Question: am trying to aling text in middle in vertical
- i used both inline and external css but i could find any positive result
i don't know whats wrong is going on and can't find the error'''
<div id="leftmenu">
<ul id="leftmenuidfrmslt" style="vertical-align: middle;">
<a href="#"><li><span class="flaticon-smart"></span>Item one</li></a>
<a href="#"><li>Item two</li></a>
<a href="#"><li>Item four</li></a>
<a href="#"><li>Item five</li></a>
</ul>
</div>
'''
# CSS
'''
span{color:green;font-size:30px;}
#leftmenu{margin-left:100px;}
#leftmenuidfrmslt
{
padding-left: 0;
margin-left: 0;
border-bottom: 1px dotted gray;
width: 300px;
}
#leftmenuidfrmslt li
{
vertical-align: middle;
text-align: center;
list-style: none;
margin: 0;
padding: 0.25em;
border-top: 1px dotted gray;
height:45px;
}
#leftmenuidfrmslt li:hover{background-color:#ffffcc;}
a{text-decoration:none;}
'''
# output

<URL>
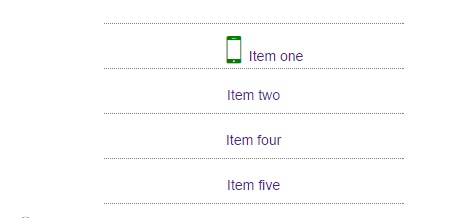
Answer: just add "vertical-align: middle" for icon(span) - <URL>
'''
#leftmenuidfrmslt li span{
vertical-align: middle;
}
'''
but! your html wrong. correct structure:
'''
<div id="leftmenu">
<ul id="leftmenuidfrmslt">
<li><a href="#"><span class="glyphicon glyphicon-search"></span>Item one</a></li>
<li><a href="#">Item</a></li>
<li><a href="#">Item</a></li>
<li><a href="#">Item</a></li>
</ul>
</div>
'''
and css
'''
a {
text-decoration:none;
}
#leftmenu {
margin-left:100px;
}
#leftmenuidfrmslt {
padding-left: 0;
margin-left: 0;
border-bottom: 1px dotted gray;
width: 300px;
}
#leftmenuidfrmslt li {
text-align: center;
list-style: none;
margin: 0;
padding: 0;
border-top: 1px dotted gray;
height:45px;
line-height:45px;
}
#leftmenuidfrmslt li span {
vertical-align: middle;
color:green;
font-size:30px;
}
#leftmenuidfrmslt li:hover {
background-color:#ffffcc;
}
'''
And better to use classes instead of id.